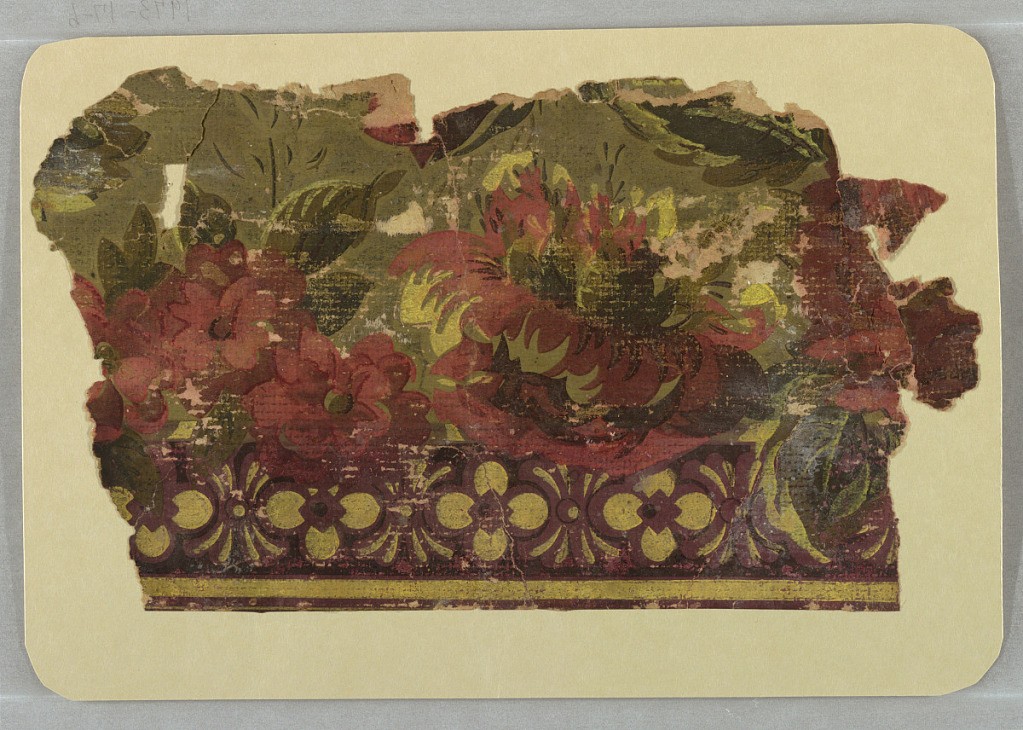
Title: Border
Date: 1870–90
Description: Aesthetic or Anglo-Japanesque design. Band of deep red flowers across center. Olive-green foliage above. Band of quatrefoils below. Printed in deep red, olive-green and tan on burgundy ground.